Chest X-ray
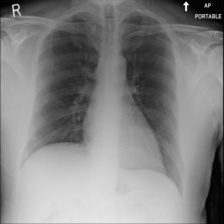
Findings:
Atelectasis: negative
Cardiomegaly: negative
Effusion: negative
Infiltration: negative
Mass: negative
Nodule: negative
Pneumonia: negative
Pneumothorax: negative
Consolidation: negative
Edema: negative
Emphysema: negative
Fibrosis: negative
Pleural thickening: negative
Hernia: negative